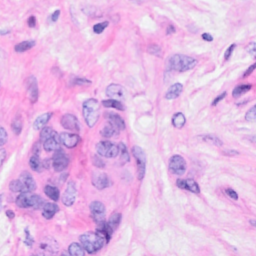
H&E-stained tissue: Breast